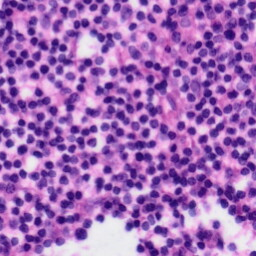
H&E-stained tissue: Tonsil